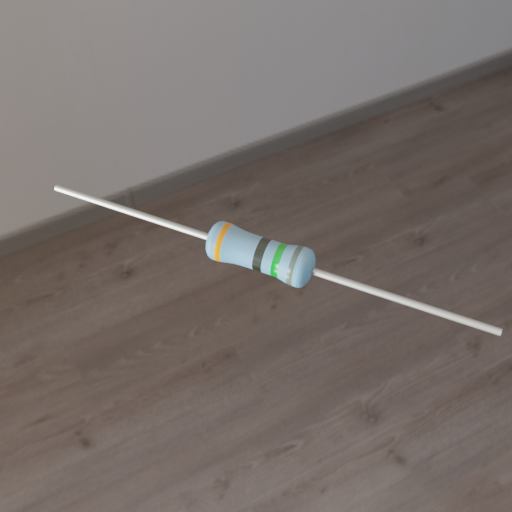
Resistor colour bands (in order): orange, black, green, gray